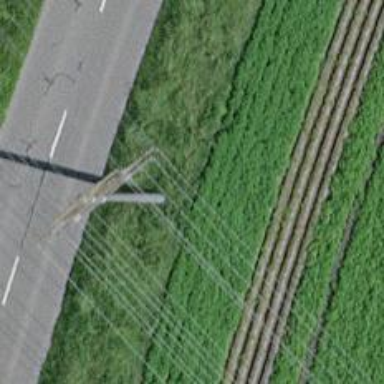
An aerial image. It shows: Power line in the image.